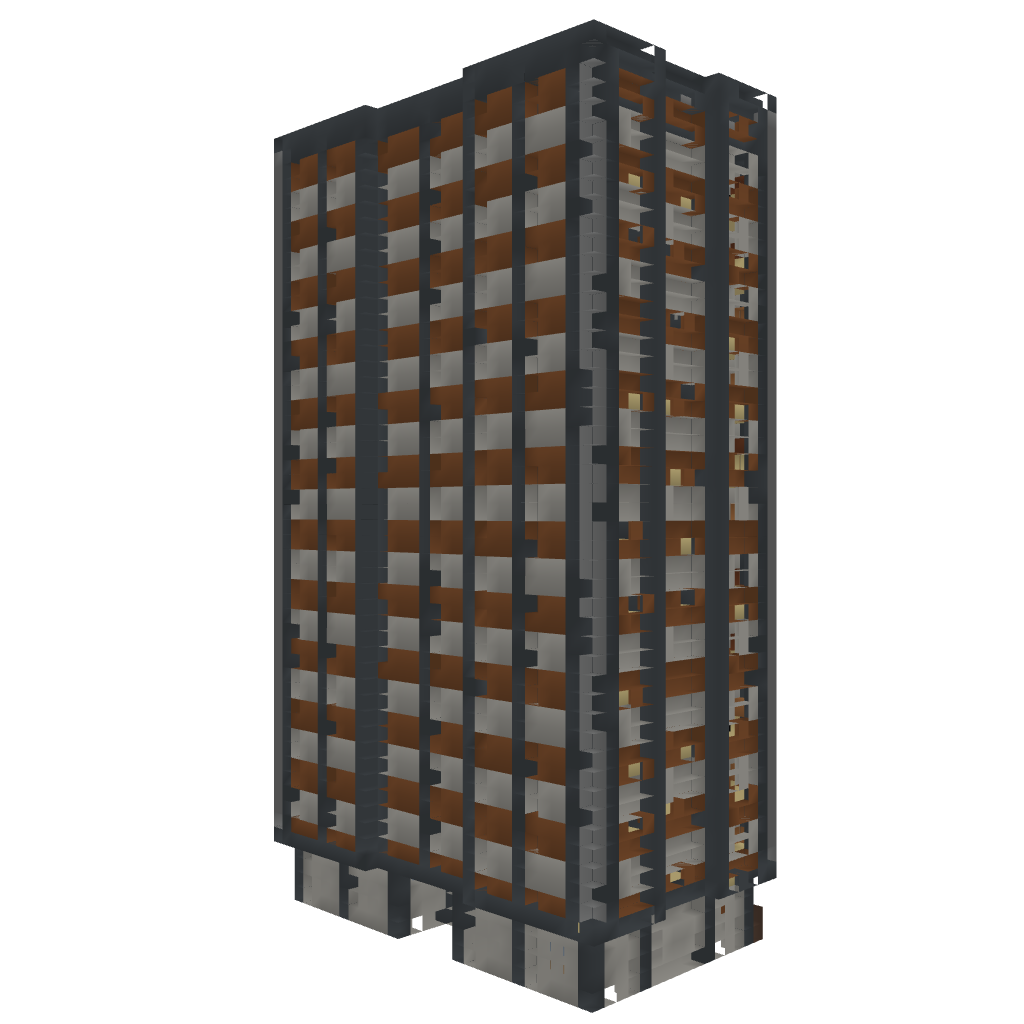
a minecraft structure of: BankHQ